Question: I have little knowledge with the iPhone SKD (don't even know what code it is objective c?). I have so far got a table view working, and then showing content on another nib file once a row clicked.
I have elseif statements for each row, telling them to load a nib file inside the ViewController. However, One row is causing a problem, it crases the app.
'''
else if ([[array objectAtIndex:indexPath.row] isEqual:@"ASCII Characters"])
{
Asciicharacters *asciicharacters = [[Asciicharacters alloc] initWithNibName:@"ASCII Characters" bundle:nil];
[self.navigationController pushViewController:asciicharacters animated:YES];
[asciicharacters release];
}
'''
Here is an image of the debugger console:

I don't what to do, there is no errors displaying at all. It just crashes the app, if that row is clicked (both on simulator and iPhone). I think is't something to do with the spaces with in the name. This is the only row that has a space. But I need a space otherwise it would look silly. Thanks :)
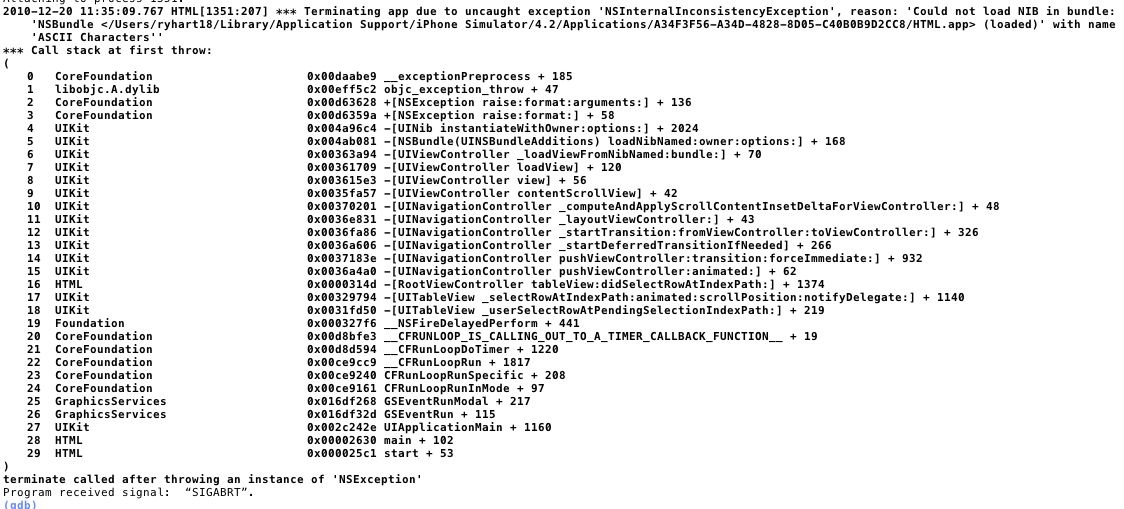
Answer: I think you need to change the line
'''
Asciicharacters *asciicharacters = [[Asciicharacters alloc] initWithNibName:@"ASCII Characters" bundle:nil];
'''
with
'''
Asciicharacters *asciicharacters = [[Asciicharacters alloc] initWithNibName:@"Asciicharacters" bundle:nil];
'''
then only it works as with rule of objective C